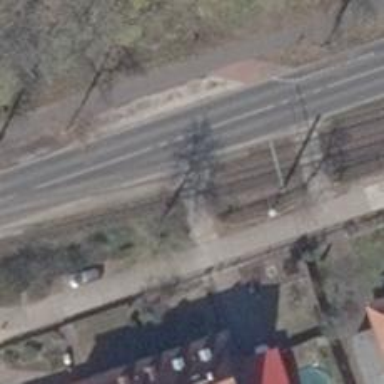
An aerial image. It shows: Tram crossing on the railway.